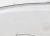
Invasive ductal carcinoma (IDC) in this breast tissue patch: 0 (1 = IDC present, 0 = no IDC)